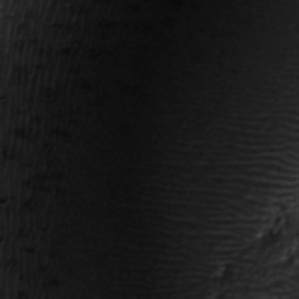
Label: frost